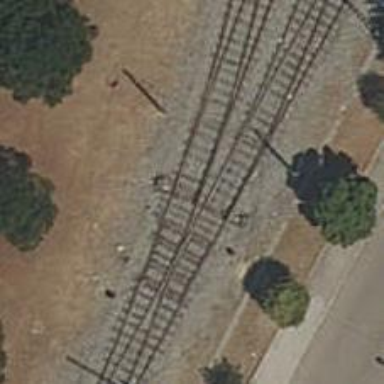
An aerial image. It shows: Railway switch.